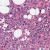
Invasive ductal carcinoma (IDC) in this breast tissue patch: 1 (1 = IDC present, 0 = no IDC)